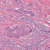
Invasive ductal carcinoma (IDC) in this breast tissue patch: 1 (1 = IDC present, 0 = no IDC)